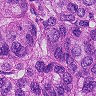
Metastatic tissue present: yes